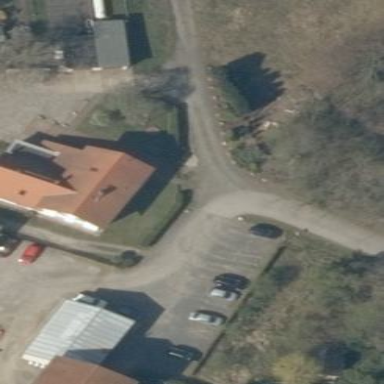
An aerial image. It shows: Detached building.